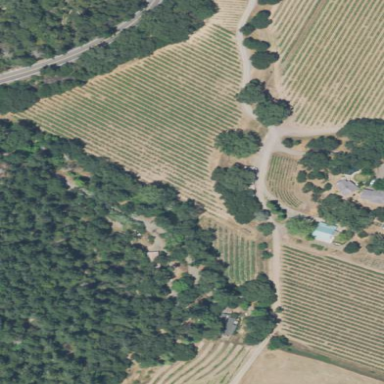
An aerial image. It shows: Vineyard with wine grapes as the main crop.